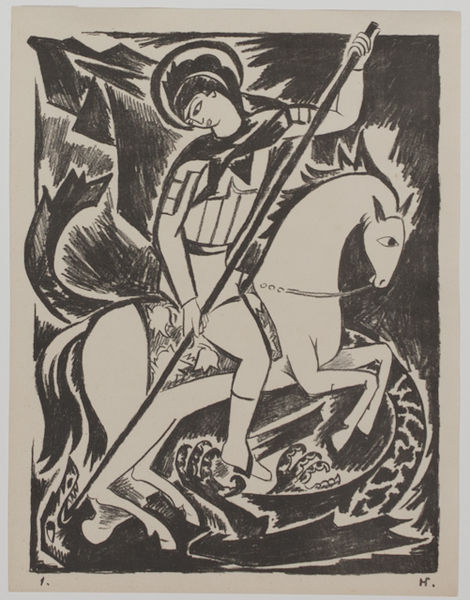
Titel: St. George, St. George
Künstler: Natal'ia Sergeevna Goncharova
Standort: Amherst (Massachusetts, USA)
Institution: Mead Art Museum, Amherst College
Schlagwörter: pferd, reiter, lanze, white, black, dark, expressionism, woman, print, woodcut, krallen, heiligenschein, angel, fighting, man, rocks, mountain, german, death, armor, drawing, paper, heilig, black and white, mouth, etching, expressionist, tail, battle, saint, drache, dead, georg, arms, cape, cloak, ink, foot, engraving, dynamic, legs, shapes, horse, warrior, fish, figure, riding, claws, hoof, picasso, asian, stylized, jumping, dragon, kill, russian, monster, hoofs, mane, shape, leg, killing, halo, lnaze, george, archangel, holy, spear, ride, michael, goerg, saddle, hunting, lance, hunt, slaying, asia, saint george, crocodile, claw, parint, speakr, st george, hore, unibrow, h, speare, guernica, defeat, win, woodprint, schgeorg, defeating, saint michael